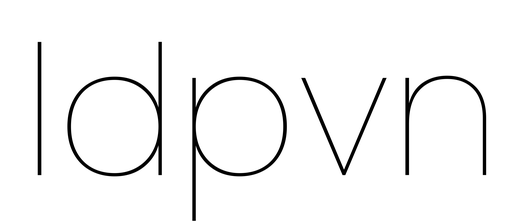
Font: Poppins-Thin